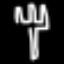
Label: fork